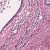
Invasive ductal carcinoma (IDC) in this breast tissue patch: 0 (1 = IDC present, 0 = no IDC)